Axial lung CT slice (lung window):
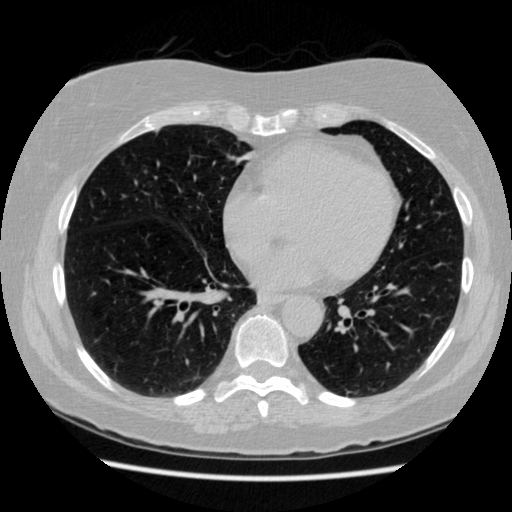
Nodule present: no